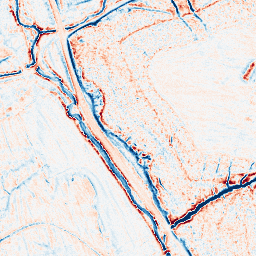
Category: classical
Decomposition family: gaussian_anisotropic
Decomposition parameters: sigma_x: 2
sigma_y: 2
Upsampling method: bicubic_16x
Upsampling parameters: scale: 16
Upsampling scale: 16